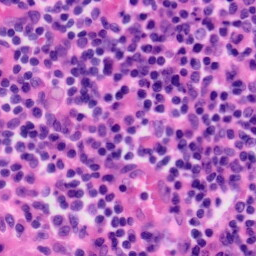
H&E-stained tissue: Tonsil